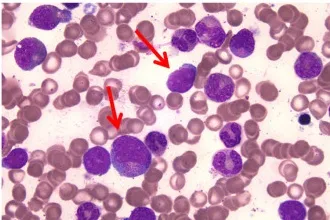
Bone marrow (BM) cells of the patient at the time of diagnosis. (A) Myeloblasts and promyelocytes in BM cell morphology. May-Gruenwald Giemsa stain, 100x.
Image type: pathology (giemsa)